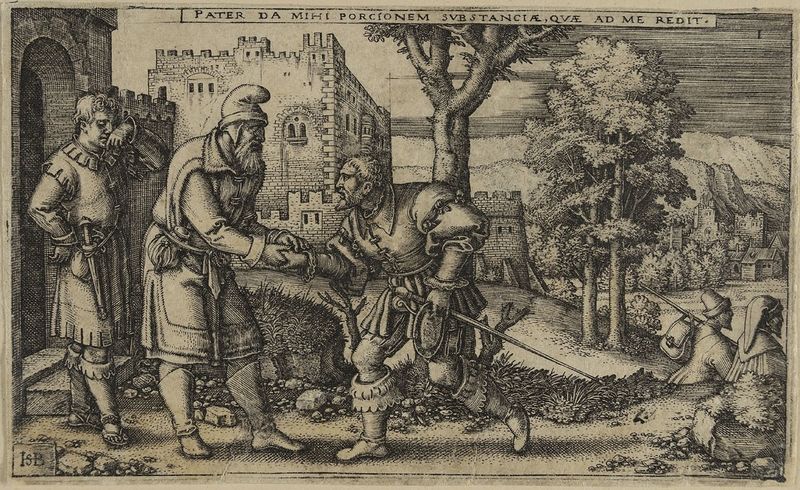
Titel: Der Abschied des verlorenen Sohnes, Blatt 1 aus der Folge des verlorenen Sohnes
Künstler: Hans Sebald Beham
Standort: Hamburg
Institution: Museum für Kunst und Gewerbe Hamburg
Schlagwörter: baum, mann, stadt, hut, männer, weg, neues testament, vater, renaissance, papier, grafik, graphik, tor, fotografie, photographie, stadtansicht, burg, abschied, druckgraphik, druckgrafik, stich, degen, ritter, stadttor, begegnung, stadtmauer, kupferstich, sohn, bruder, landschaften, lukas, landschaftsdarstellung, gleichnis, reproduktionen, druckerzeugnisse, gewässer, brüder, ornamentstich